Question: I am making a basic program for my friend that shows this funny picture of him and loops a sound. When i export my JAR it didn't work so I opened the JAR with WinRar and the files were there but they weren't playing
'''
//imports
public class twerk {
static File fl = new File("res//sounds//liver.au");
static int loo = 1;
static JFrame frame = new JFrame("COLLIN");
public static void frame(){
frame.setSize(1086,800);
frame.setDefaultCloseOperation(JFrame.EXIT_ON_CLOSE);
frame.setResizable(false);
ImageIcon image = new ImageIcon("res//images//collin.jpg");
JLabel label = new JLabel(image);
frame.add(label, BorderLayout.NORTH);
frame.setIconImage(image.getImage());
frame.setVisible(true);
try
{
String st =fl.getPath();
InputStream in = new FileInputStream(st);
AudioStream au = new AudioStream(in);
AudioPlayer.player.start(au);
if(loo == 1){
Thread.sleep(1900);
frame();
}
} catch(Exception e){}
}
public static void main(String[] args){
frame();
}
}
'''

So you can see that the images and sounds folder are in the jar file, but they aren't being used
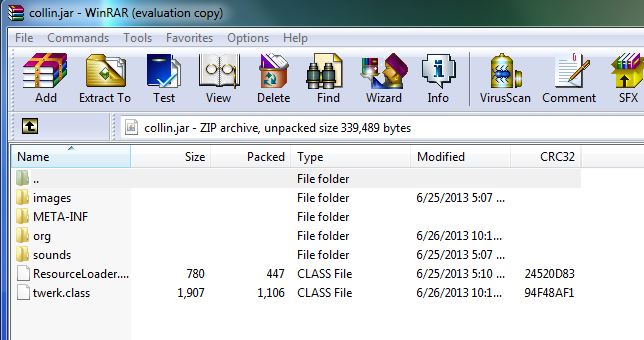
Answer: By the time of deployment, those resources have become an <URL> for the tag, for a way to form an 'URL'.
Note on paths. According to that listing:
'''
"res//images//collin.jpg"
'''
Should become:
'''
"/images/collin.jpg"
'''